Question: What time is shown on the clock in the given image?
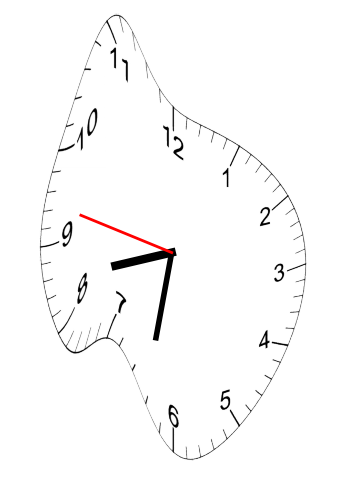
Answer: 08:31:47